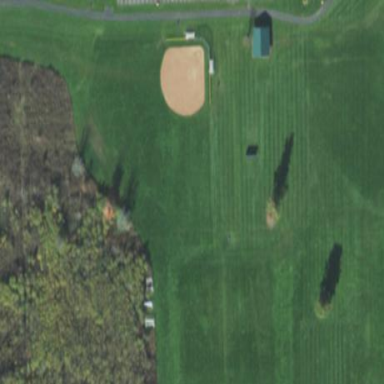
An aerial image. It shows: Baseball pitch for leisure land activities.